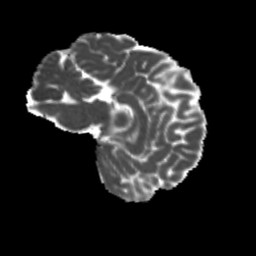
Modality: MD
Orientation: sagittal
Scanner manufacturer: siemens
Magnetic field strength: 3 T
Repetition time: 4 s
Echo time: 0.0594 s